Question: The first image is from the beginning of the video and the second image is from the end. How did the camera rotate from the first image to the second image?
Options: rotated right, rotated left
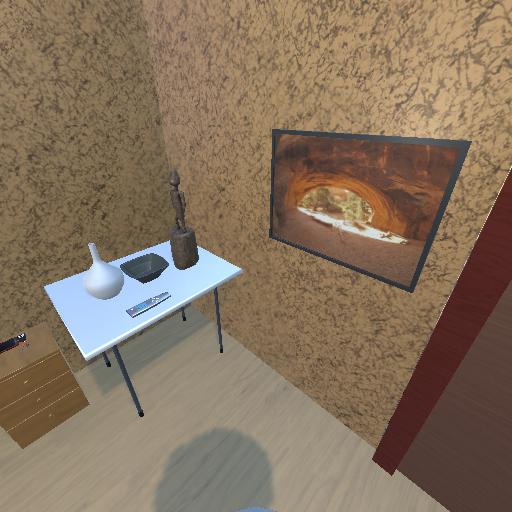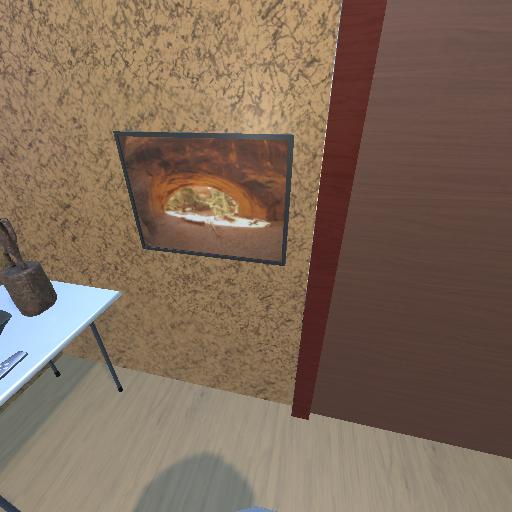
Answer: rotated right